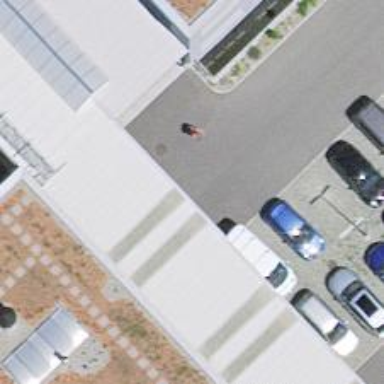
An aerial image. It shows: Asphalt parking aisle designated as service road.